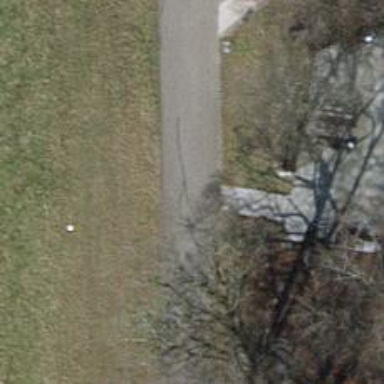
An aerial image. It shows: Steps with unpaved surface.